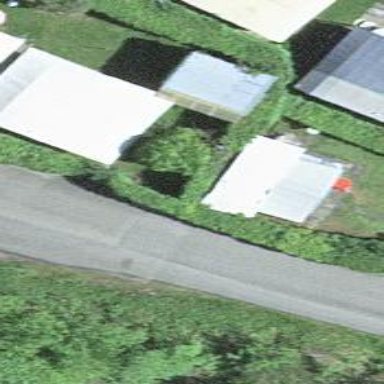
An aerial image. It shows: Cabin.